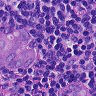
Metastatic tissue present: yes